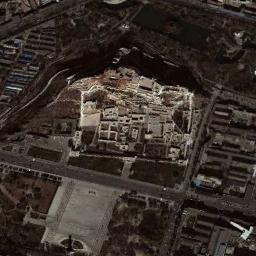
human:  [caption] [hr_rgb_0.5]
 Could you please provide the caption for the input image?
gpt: There are some trees near the palace .

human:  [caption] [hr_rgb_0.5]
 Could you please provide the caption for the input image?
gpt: The palace is surrounded by buildings and trees .

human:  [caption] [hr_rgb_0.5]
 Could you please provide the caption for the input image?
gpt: The central part of the palace is a circular building .

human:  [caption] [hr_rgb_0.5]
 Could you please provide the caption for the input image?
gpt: The palace with some lawns is surrounded by lots of other buildings .

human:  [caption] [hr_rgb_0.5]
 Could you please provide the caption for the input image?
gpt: There are many brown trees around the palace .